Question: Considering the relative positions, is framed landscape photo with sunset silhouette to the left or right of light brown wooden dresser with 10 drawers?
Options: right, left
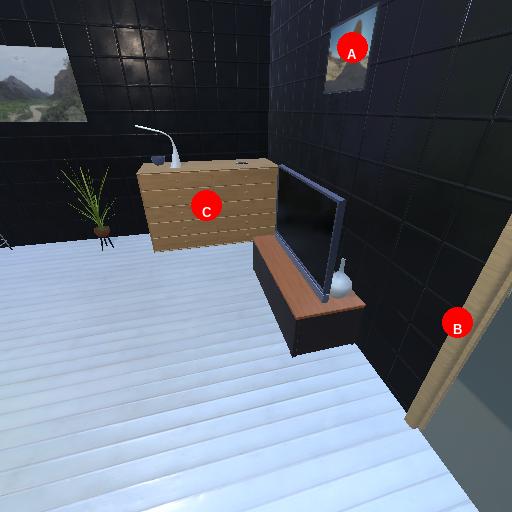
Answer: right